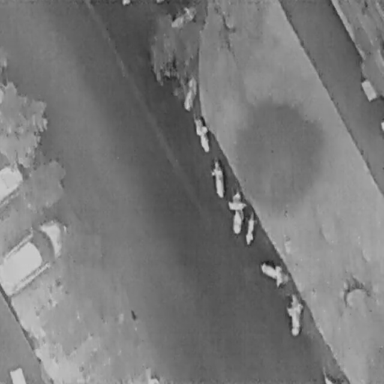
There are two Cars in the infrared image.